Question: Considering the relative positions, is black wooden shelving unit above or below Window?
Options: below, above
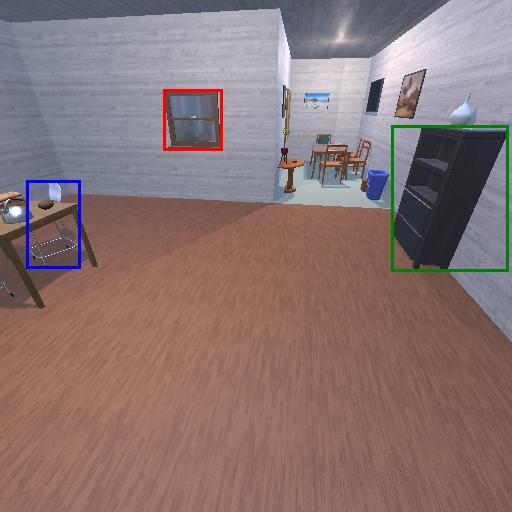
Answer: below